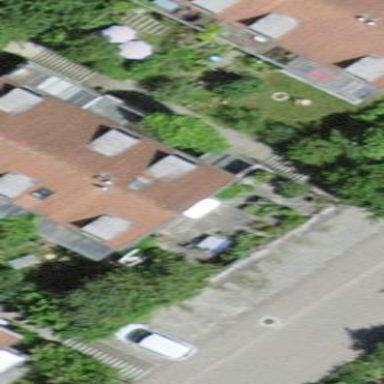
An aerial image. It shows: Simple house.